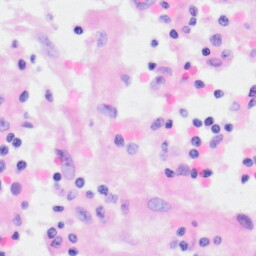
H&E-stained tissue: Kidney